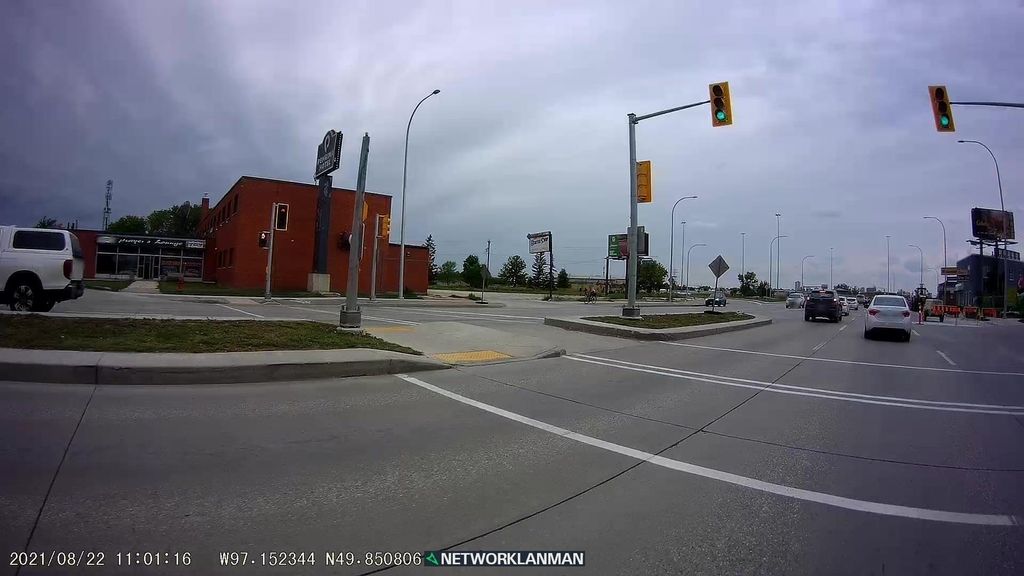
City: winnipeg